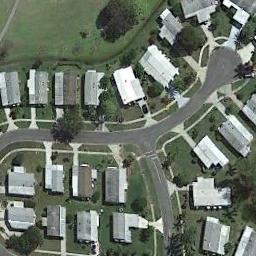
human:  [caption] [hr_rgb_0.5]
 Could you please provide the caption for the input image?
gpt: The roof of most mobile homes is white .

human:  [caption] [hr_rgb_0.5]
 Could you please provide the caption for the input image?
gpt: The mobile home park is on the grass next to the road .

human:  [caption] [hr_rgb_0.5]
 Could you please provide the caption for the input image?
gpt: The mobile home park has some neatly arranged mobile homes on the grass and some roads go through the mobile home park .

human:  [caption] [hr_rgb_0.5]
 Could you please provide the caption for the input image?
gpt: There are many buildings of different shapes and sizes in the mobile home parks .

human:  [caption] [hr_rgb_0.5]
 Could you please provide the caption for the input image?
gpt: There are some gray and white buildings on green lawns in the mobile home .